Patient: sex M, age 46
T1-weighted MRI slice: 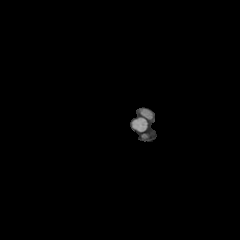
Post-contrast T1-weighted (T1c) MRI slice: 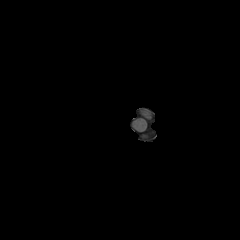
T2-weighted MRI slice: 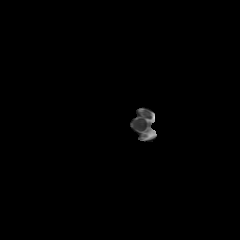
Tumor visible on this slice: no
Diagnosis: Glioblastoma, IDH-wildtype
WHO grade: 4